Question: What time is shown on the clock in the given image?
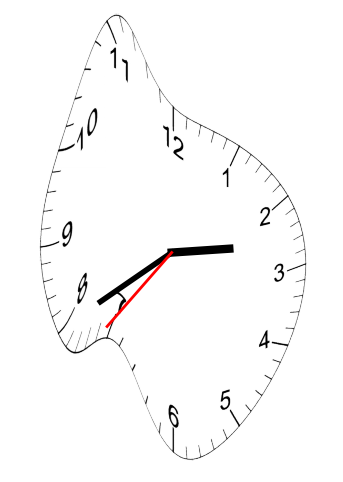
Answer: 02:39:36